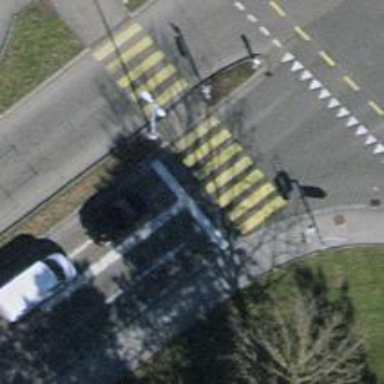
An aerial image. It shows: Road with traffic signals.